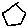
Label: hexagon